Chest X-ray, AP view. Patient: 19 years old, sex M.
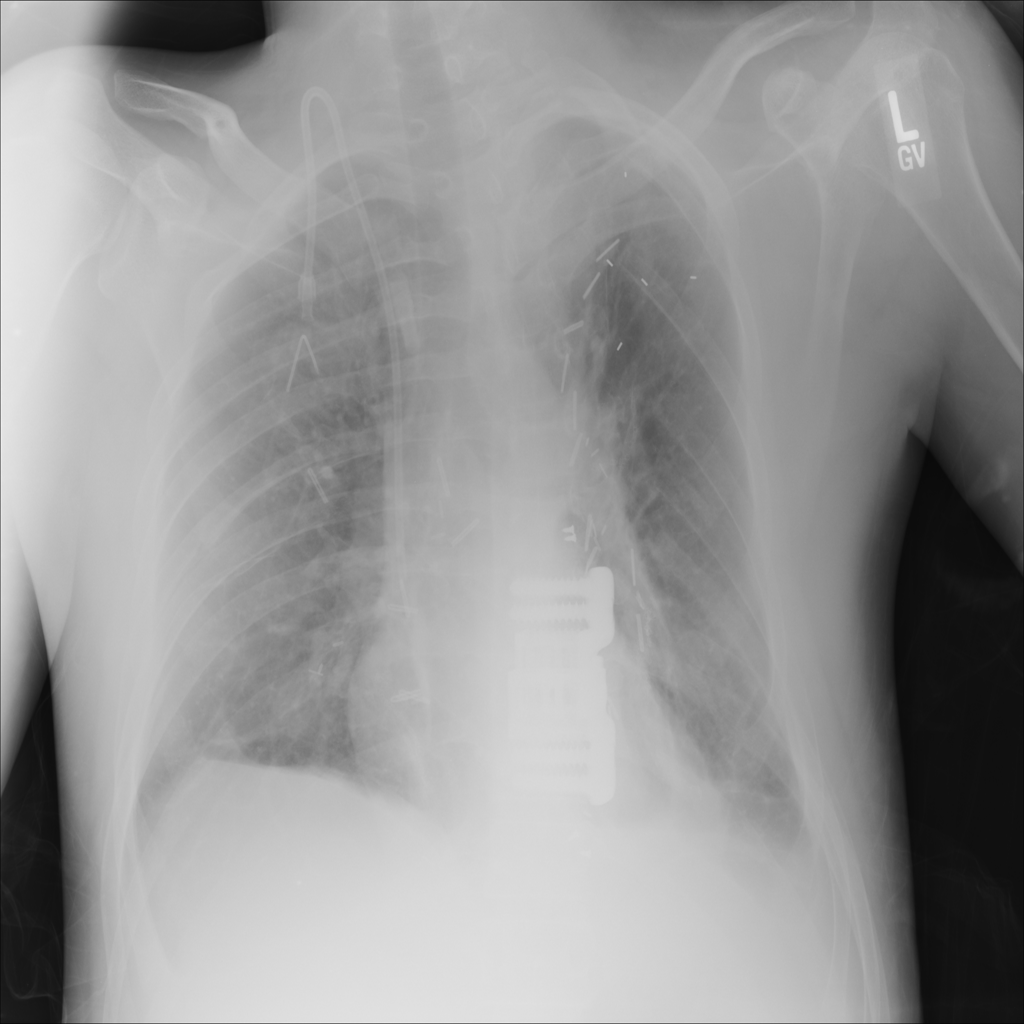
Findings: No Finding